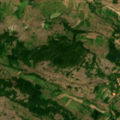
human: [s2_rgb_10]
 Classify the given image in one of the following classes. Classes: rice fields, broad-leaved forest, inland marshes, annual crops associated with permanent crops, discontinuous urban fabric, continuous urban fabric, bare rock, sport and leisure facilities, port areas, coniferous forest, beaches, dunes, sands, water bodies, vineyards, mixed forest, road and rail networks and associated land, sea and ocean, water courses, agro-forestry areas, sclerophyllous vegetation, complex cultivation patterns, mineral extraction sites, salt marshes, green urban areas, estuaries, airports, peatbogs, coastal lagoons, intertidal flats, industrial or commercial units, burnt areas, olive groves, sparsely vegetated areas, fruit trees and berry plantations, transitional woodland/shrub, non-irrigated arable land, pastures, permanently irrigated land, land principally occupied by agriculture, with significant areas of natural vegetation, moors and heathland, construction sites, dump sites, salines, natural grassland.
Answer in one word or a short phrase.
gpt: pastures, complex cultivation patterns, land principally occupied by agriculture, with significant areas of natural vegetation, transitional woodland/shrub